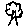
Label: tree